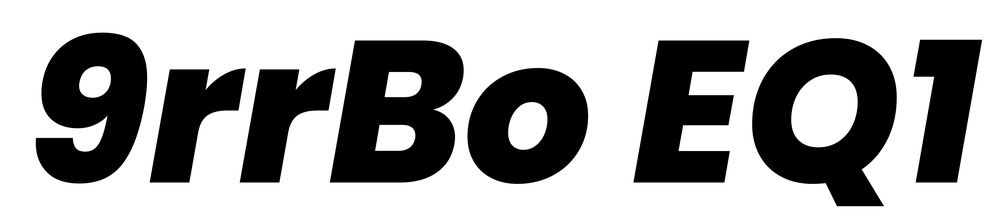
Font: Poppins-ExtraBoldItalic